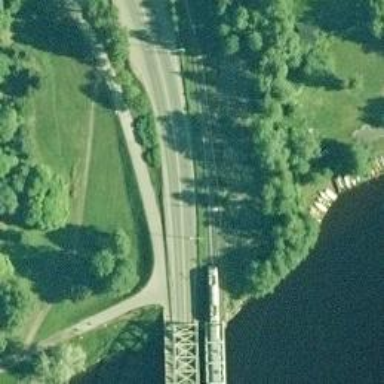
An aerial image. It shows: Railway with continuous electrified contact lines.